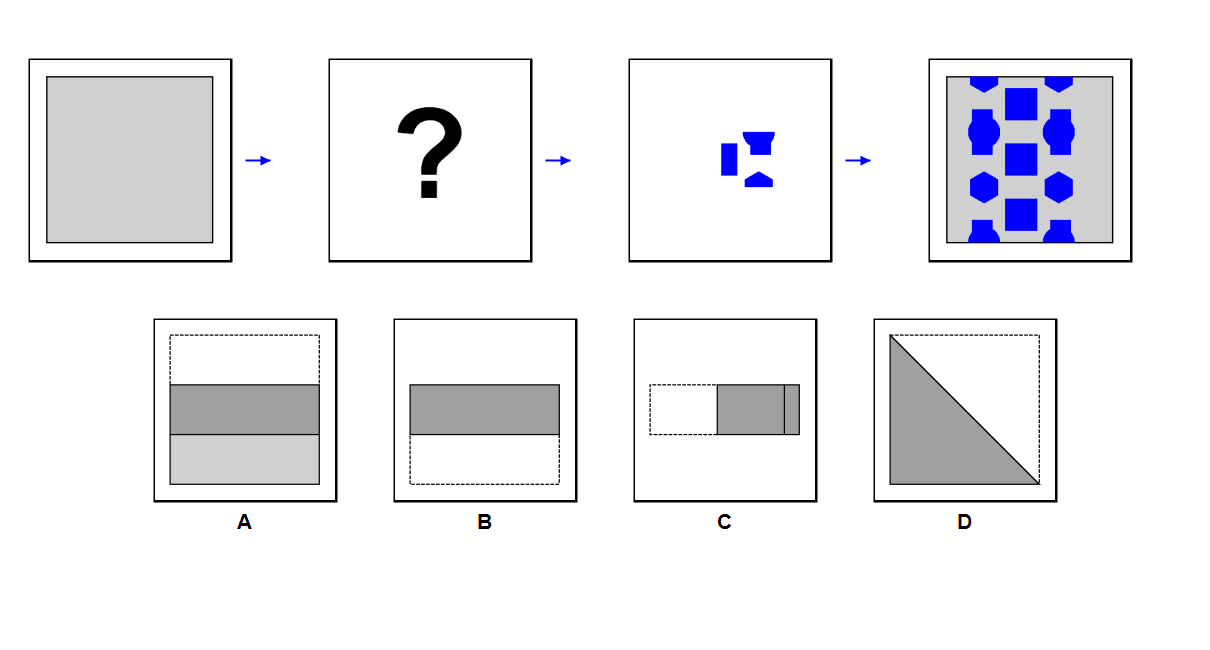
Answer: D